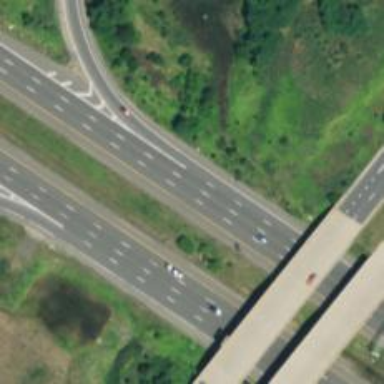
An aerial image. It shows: Motorway junction.